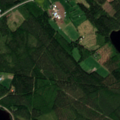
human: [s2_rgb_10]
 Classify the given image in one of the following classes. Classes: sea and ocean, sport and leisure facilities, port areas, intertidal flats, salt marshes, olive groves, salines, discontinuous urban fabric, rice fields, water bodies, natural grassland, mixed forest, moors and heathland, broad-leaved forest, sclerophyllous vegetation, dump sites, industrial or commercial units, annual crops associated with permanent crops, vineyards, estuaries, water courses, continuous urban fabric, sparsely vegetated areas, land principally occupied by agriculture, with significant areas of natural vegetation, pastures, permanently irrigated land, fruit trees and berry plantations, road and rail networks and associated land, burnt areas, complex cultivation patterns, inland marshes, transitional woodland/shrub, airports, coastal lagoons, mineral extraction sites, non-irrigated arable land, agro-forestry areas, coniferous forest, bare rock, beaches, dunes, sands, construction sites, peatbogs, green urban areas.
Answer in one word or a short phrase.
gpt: land principally occupied by agriculture, with significant areas of natural vegetation, coniferous forest, mixed forest, water bodies